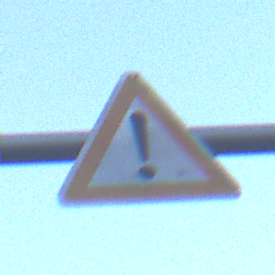
Verkehrszeichen: Gefahrenstelle
Umgebung: Outdoor, Urban
Tageszeit: SunriseSunset
Wetter: Clear
Licht: Natural
Jahreszeit: NotSpecified
Kontrast: LowContrast